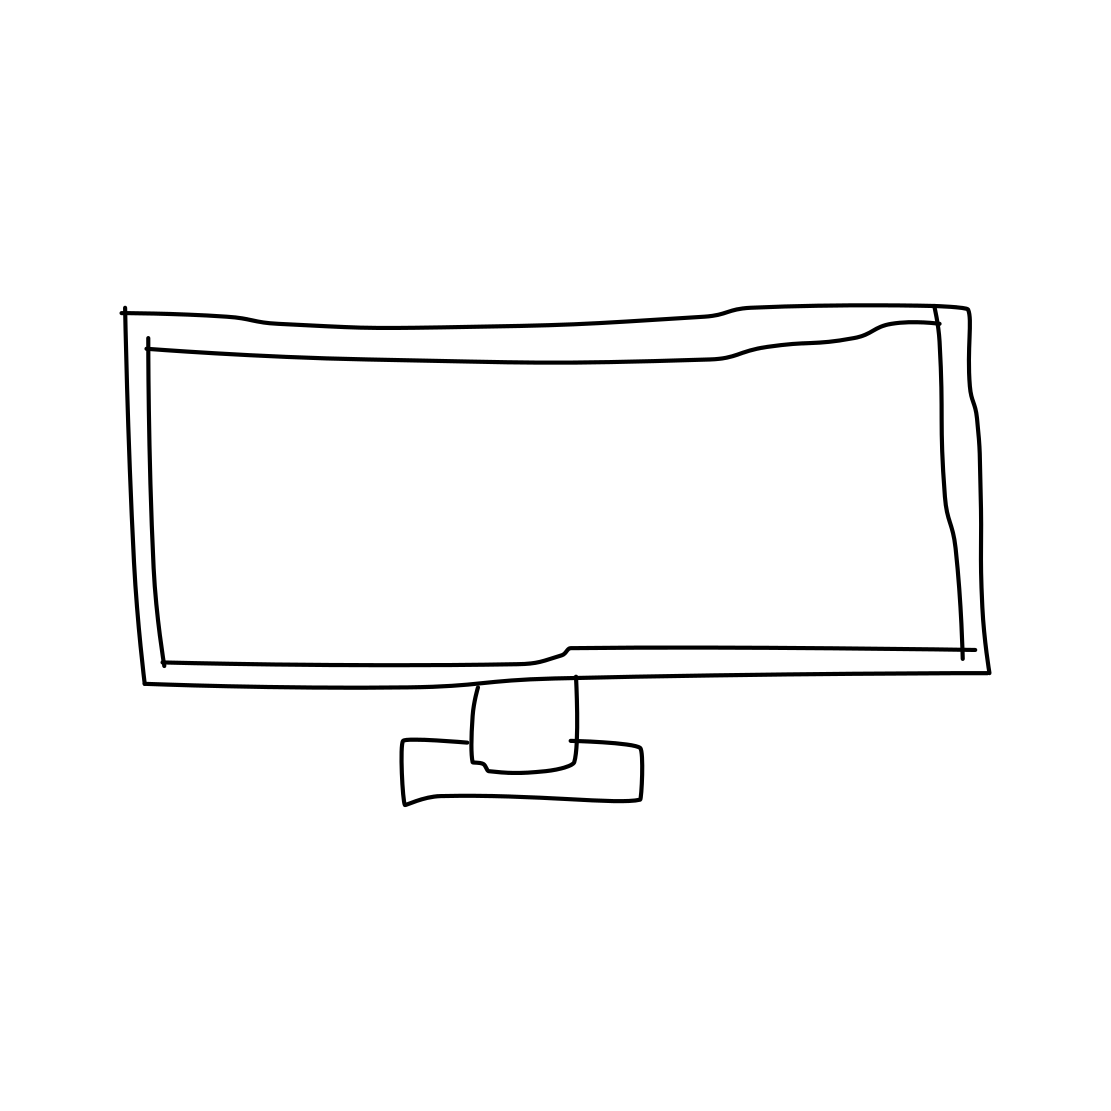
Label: tv